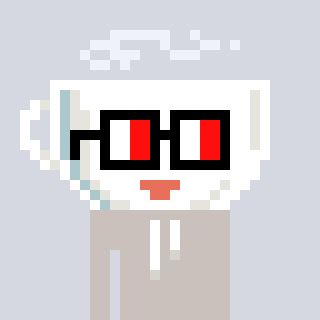
a pixel art character with square glasses with black frames and red eyes, a mug-shaped head and a foggrey-colored body on a cool background